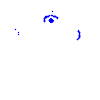
Particle: kaon